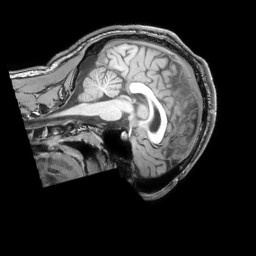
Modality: T1w
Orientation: sagittal
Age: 18
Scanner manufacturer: philips
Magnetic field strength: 3 T
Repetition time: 0.007 s
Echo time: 0.003501 s